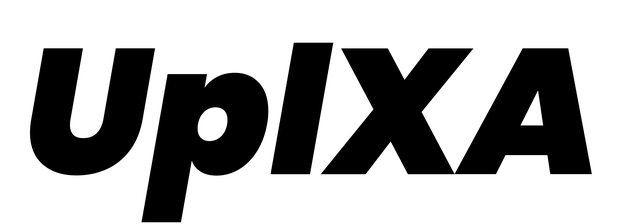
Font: Poppins-BlackItalic